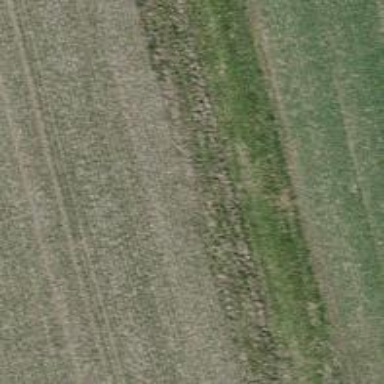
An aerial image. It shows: Track with grade5 tracktype.